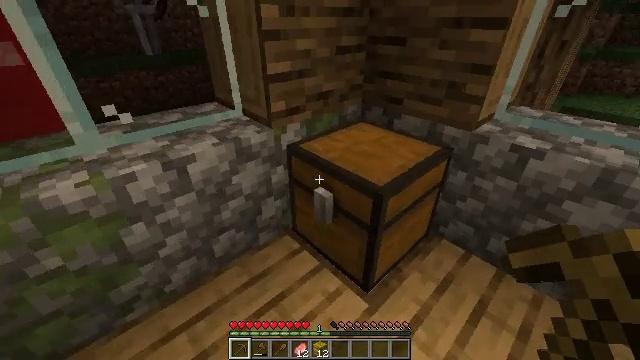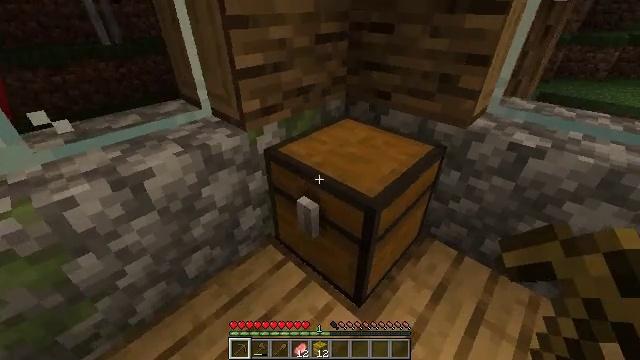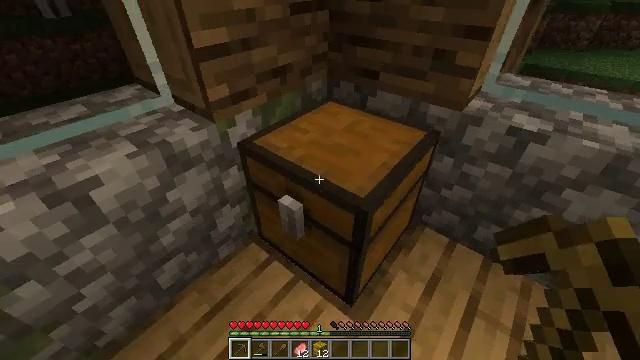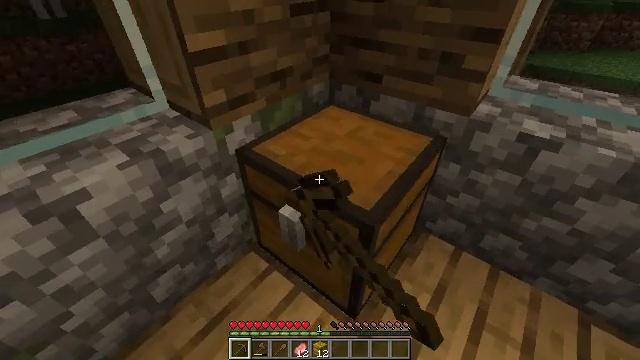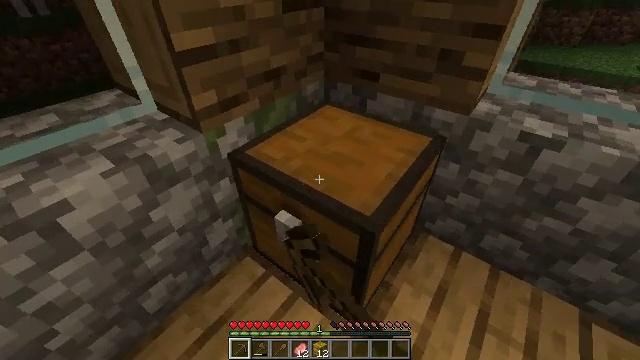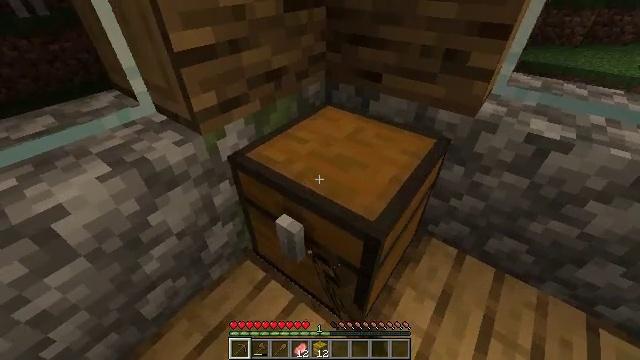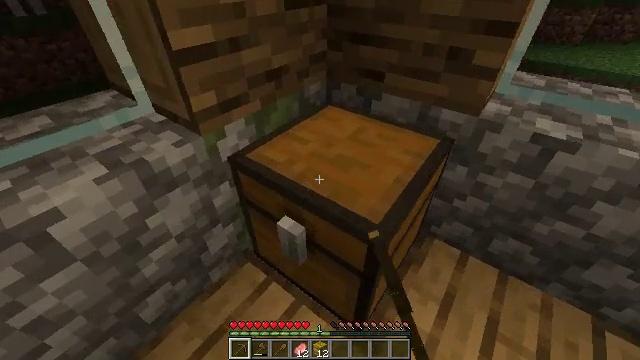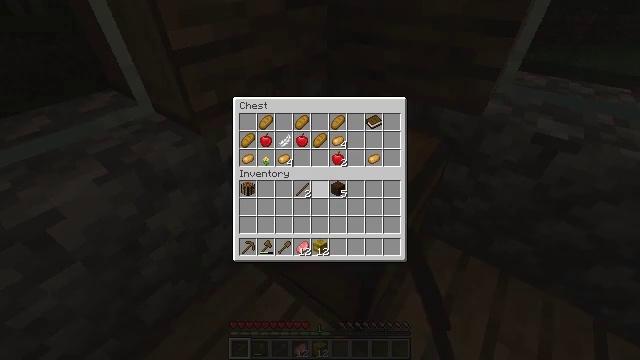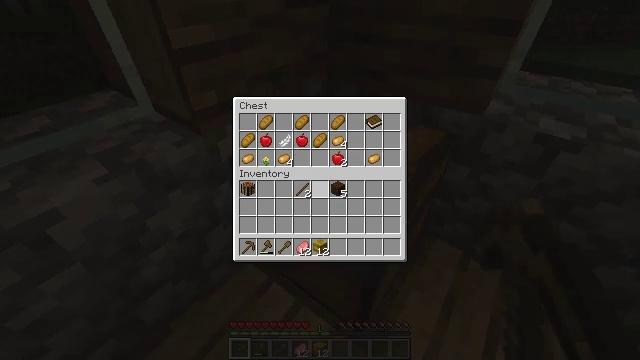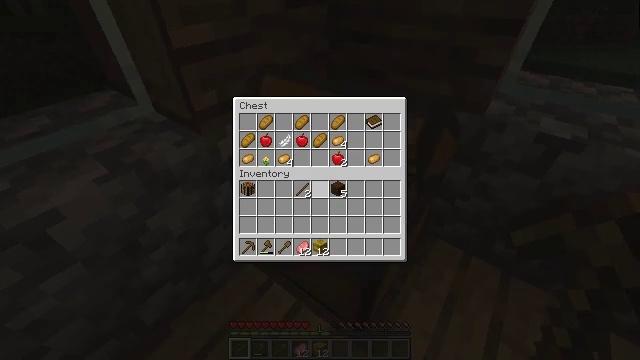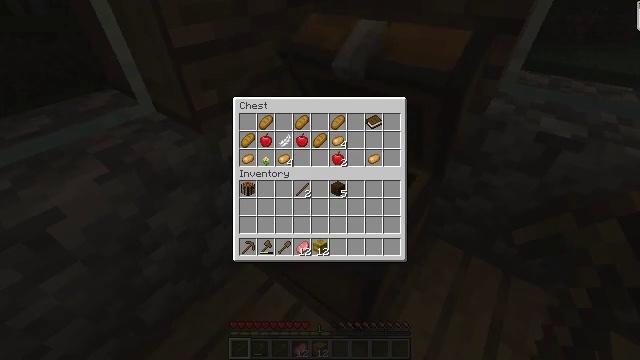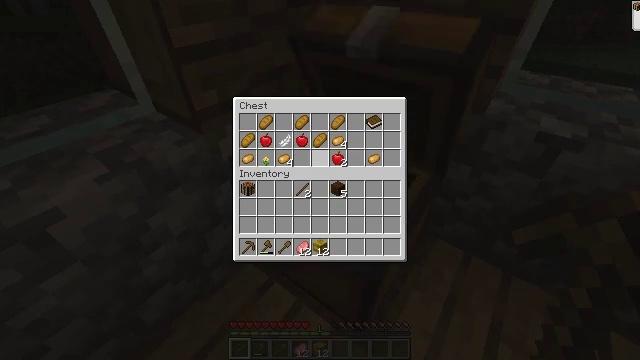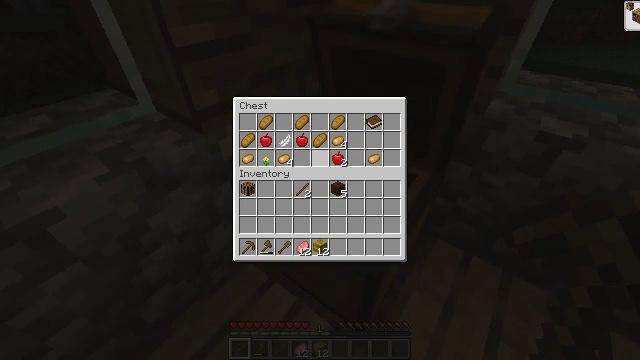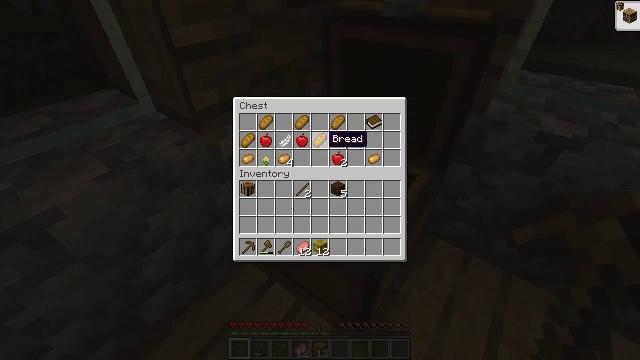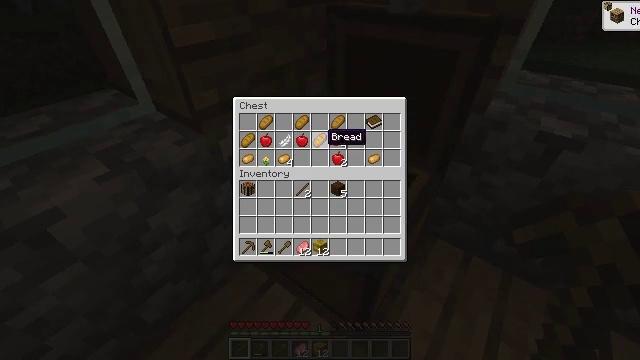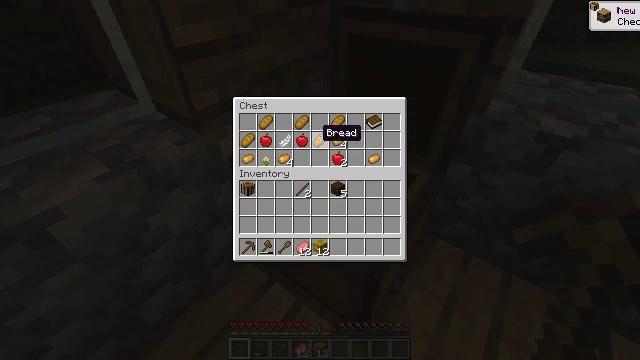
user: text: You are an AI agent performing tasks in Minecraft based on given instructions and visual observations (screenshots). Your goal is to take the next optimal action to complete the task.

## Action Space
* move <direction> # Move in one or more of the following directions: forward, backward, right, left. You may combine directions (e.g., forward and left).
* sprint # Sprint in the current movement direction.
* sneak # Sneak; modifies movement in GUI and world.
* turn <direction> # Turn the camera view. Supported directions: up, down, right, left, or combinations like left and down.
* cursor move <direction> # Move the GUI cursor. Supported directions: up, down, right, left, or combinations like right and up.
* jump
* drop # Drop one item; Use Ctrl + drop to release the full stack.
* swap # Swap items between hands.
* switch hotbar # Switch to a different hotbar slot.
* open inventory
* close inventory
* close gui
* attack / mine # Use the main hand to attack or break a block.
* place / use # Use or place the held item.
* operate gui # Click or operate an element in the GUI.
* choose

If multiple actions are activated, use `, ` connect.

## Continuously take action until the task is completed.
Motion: motion action
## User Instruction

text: Gather the yellow bed by attacking it.
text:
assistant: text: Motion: move forward, turn right and down
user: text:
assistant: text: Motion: move forward, turn right and down, use / place
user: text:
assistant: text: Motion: use / place
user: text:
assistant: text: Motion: turn right, use / place
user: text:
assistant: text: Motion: no_op
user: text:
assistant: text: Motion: no_op
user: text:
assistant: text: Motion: open gui
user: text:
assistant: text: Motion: no_op
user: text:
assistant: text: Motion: no_op
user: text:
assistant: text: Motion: no_op
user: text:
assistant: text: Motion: cursor move up
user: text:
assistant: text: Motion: cursor move up
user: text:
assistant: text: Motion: no_op
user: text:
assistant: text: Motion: no_op
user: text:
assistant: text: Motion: no_op
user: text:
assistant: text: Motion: no_op
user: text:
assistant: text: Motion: no_op
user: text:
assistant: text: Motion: sneak
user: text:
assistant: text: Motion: sneak
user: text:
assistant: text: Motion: sneak, operate gui
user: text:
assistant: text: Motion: sneak, operate gui
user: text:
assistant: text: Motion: sneak, operate gui
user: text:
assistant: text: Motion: sneak
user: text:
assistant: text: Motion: sneak
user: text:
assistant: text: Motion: sneak, cursor move right
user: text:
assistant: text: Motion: sneak
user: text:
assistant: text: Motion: sneak
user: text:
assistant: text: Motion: sneak, operate gui
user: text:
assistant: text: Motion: sneak, operate gui
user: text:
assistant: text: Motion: sneak, operate gui